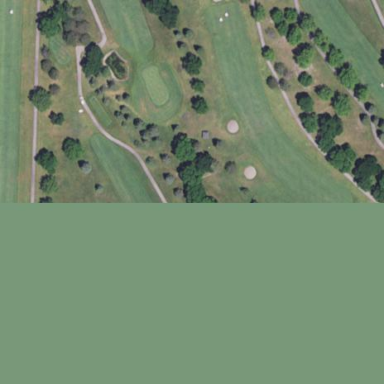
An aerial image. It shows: Grassy area designated as golf fairway.